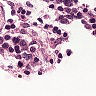
Metastatic tissue present: no